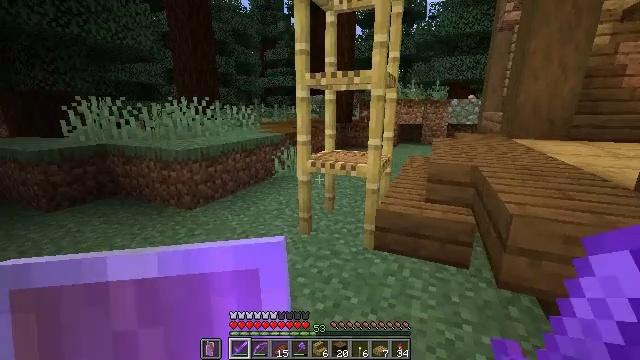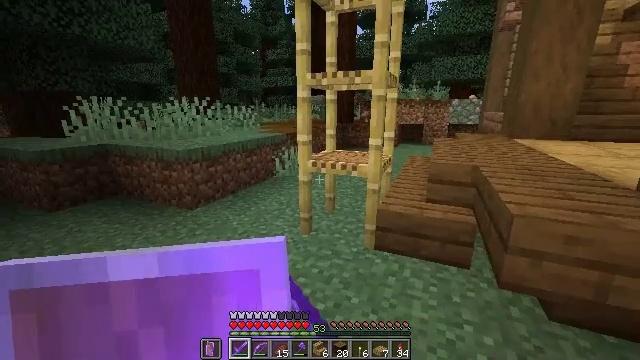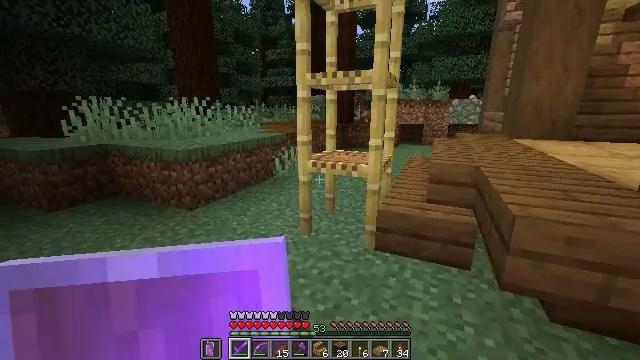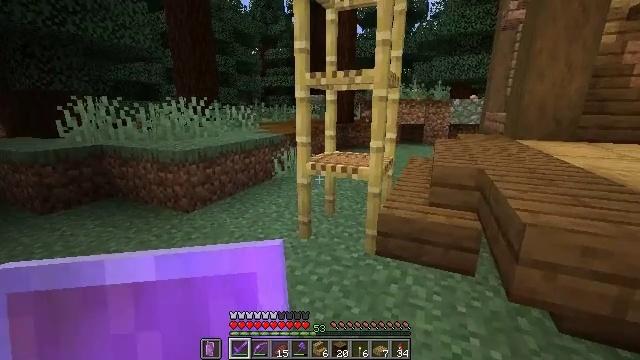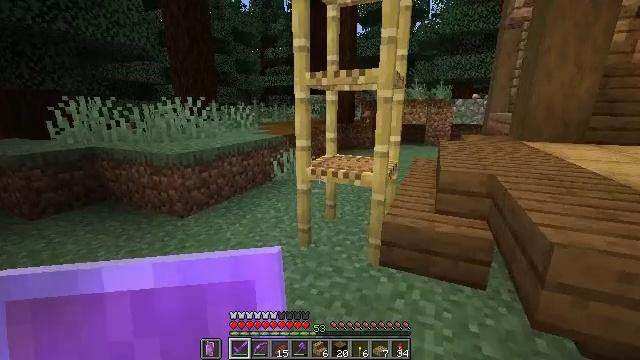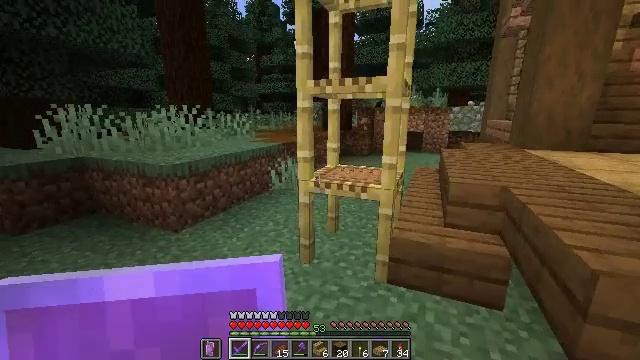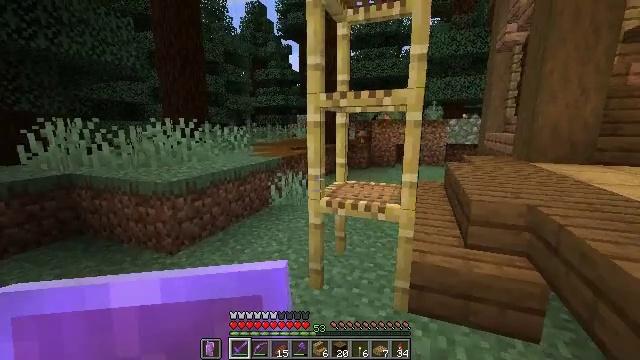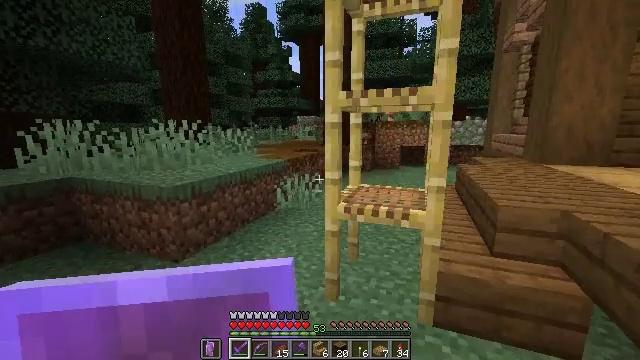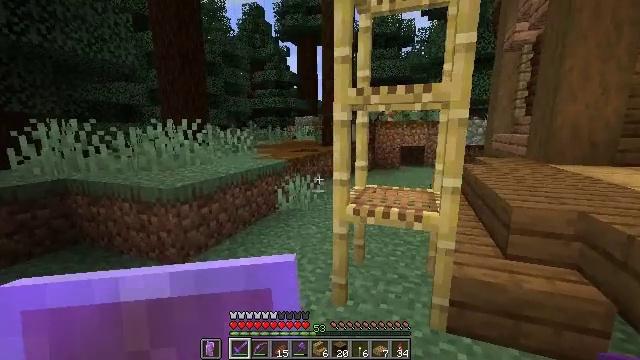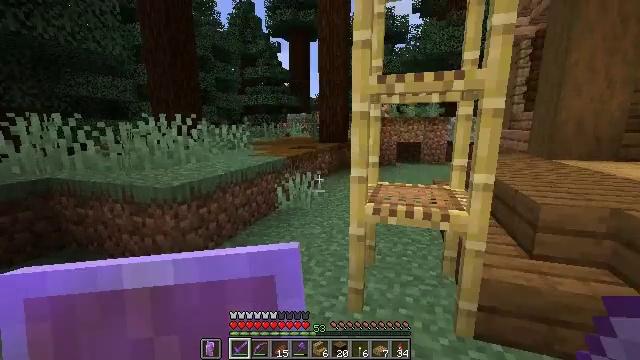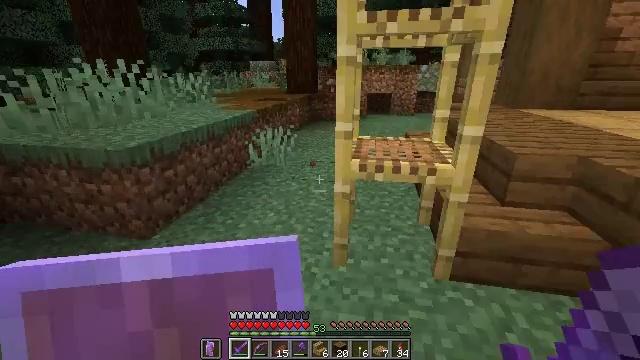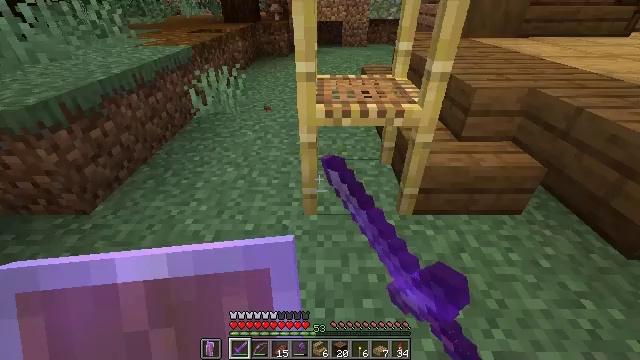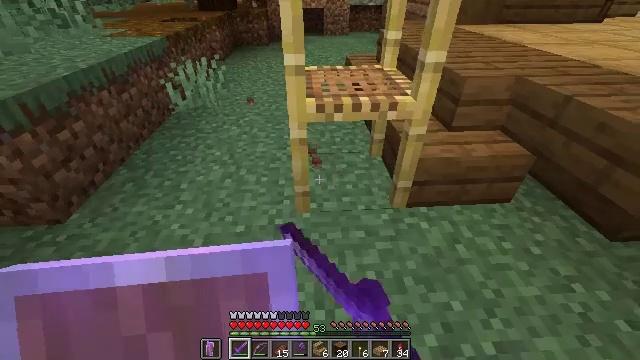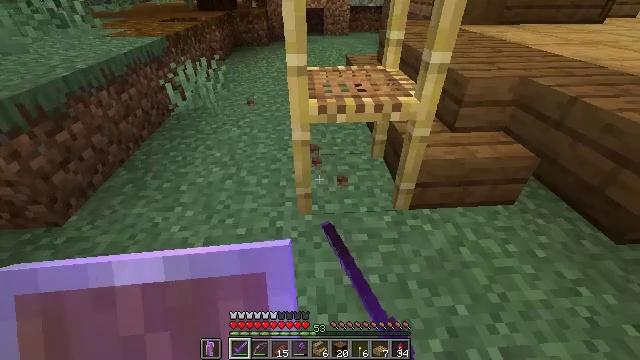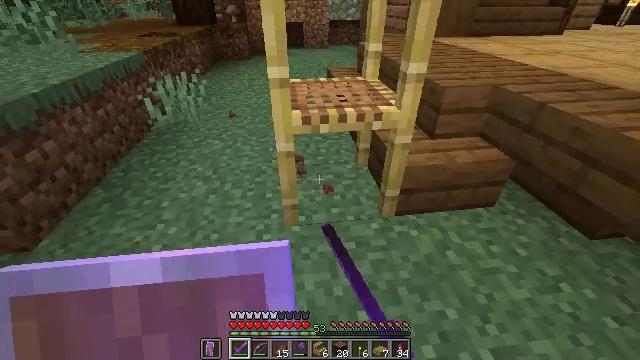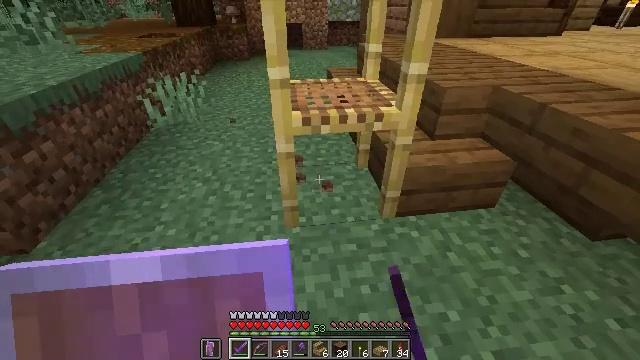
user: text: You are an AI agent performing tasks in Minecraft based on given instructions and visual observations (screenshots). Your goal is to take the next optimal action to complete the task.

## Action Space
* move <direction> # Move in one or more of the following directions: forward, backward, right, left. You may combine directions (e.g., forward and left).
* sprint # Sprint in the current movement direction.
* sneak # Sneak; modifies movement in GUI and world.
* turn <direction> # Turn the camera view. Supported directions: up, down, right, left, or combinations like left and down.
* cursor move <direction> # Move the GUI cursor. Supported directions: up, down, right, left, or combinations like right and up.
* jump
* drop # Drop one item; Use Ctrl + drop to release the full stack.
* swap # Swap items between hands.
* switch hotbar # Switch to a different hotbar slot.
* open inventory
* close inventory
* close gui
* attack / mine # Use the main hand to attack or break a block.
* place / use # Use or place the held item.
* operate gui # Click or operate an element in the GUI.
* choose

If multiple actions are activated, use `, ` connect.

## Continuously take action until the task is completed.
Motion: motion action
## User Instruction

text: Collect scaffolding blocks.
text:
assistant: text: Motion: attack / mine
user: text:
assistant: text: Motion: move forward
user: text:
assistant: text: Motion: move forward
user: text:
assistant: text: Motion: move forward and move left
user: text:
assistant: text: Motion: move forward and move left, turn right and up
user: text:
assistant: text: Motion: move forward and move left, turn right and up
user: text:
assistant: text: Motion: move forward and move left
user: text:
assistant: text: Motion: move forward and move left
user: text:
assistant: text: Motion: move forward and move left, turn right
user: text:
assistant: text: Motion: move forward, turn right and down, attack / mine
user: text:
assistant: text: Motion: turn right and down, attack / mine
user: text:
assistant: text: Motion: turn right and down, attack / mine
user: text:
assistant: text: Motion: attack / mine
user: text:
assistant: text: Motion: turn right and up
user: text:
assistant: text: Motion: no_op
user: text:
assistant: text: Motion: no_op
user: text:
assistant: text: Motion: no_op
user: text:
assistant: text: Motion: turn up
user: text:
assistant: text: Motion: turn right and up
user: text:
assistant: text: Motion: attack / mine
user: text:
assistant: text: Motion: turn left, attack / mine
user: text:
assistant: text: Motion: turn left, attack / mine
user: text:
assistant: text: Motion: no_op
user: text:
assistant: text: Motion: no_op
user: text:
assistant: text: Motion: no_op
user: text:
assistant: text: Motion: no_op
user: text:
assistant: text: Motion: no_op
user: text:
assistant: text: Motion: no_op
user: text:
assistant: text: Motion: attack / mine
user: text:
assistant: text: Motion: attack / mine